Question: I am using a like button from different social media site like 'g+, facebook like, xing, and twitter'. 'Facebook like button' works find in all browsers except in 'IE7'. It displays like this image below:

According to the forum, I got help to use 'fb:like:width="115"'. However, it does not help to fix this browser issue. Also I have tried to use my own style with '!important' but it still does not overwrite because my style is called at the top of the page and it's at the bottom of the body of the page.
Does anyone know how to fix this without adding additional styles manually?
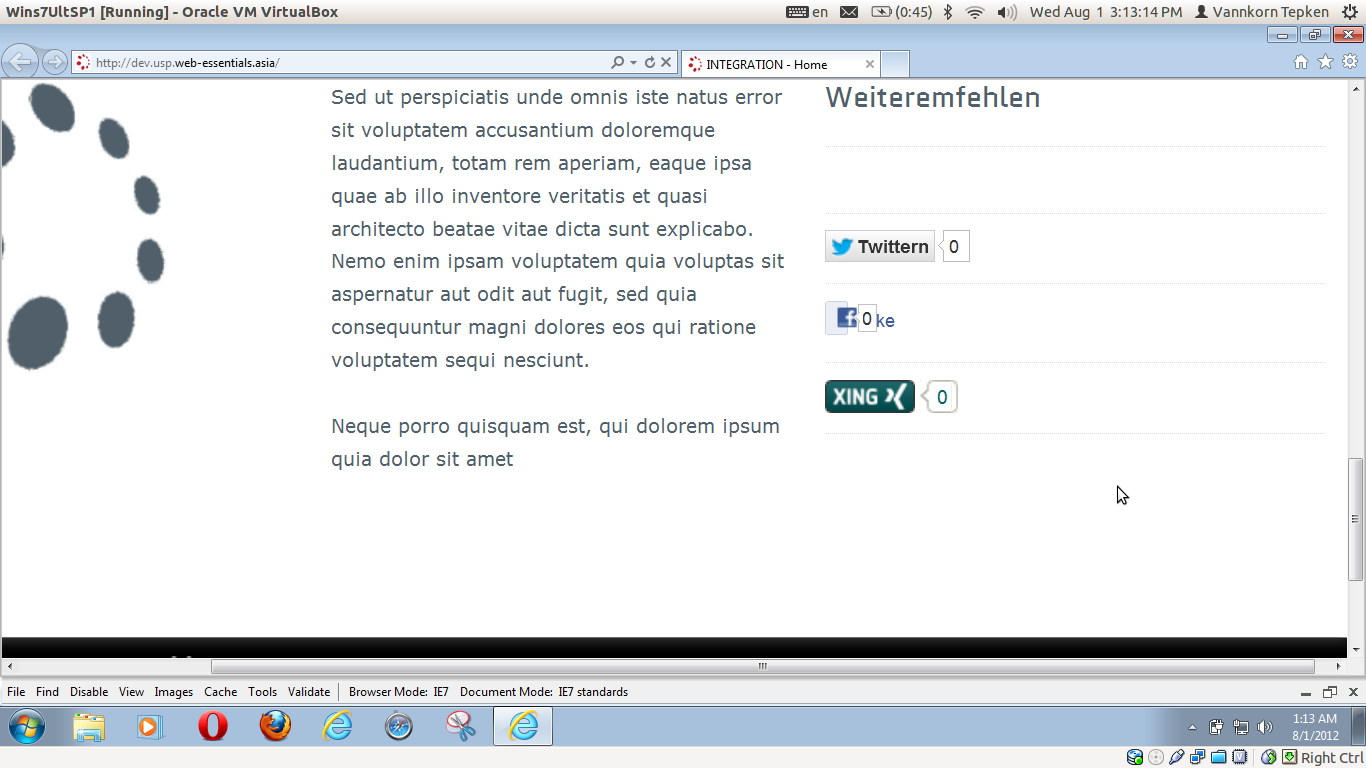
Answer: This above issue has been solved. I just add a like to the facebook opengraph and it works.
'''
<html xmlns:og="http://opengraphprotocol.org/schema/"
xmlns:fb="http://www.facebook.com/2008/fbml">
'''